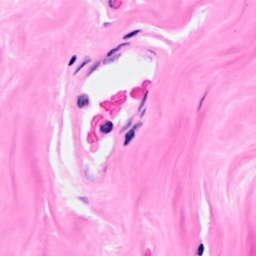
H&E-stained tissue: Breast